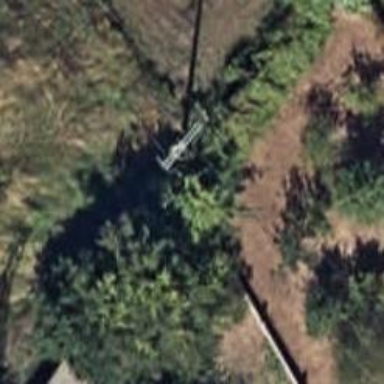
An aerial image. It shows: Minor power line.